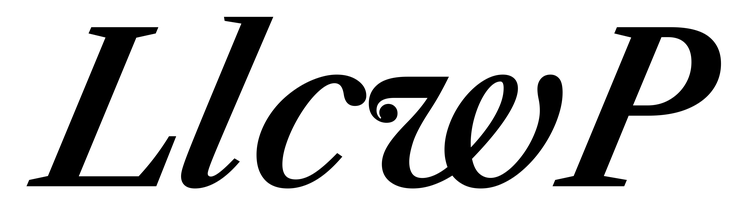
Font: LibreCaslonText-Italic_SemiBold_Italic